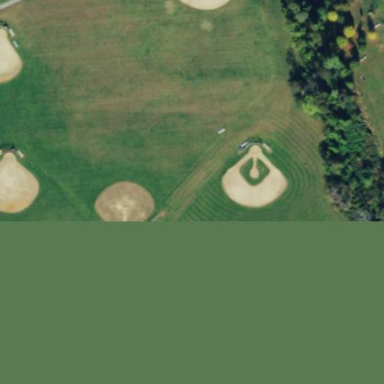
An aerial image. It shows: Baseball pitch for leisure and sports activities.